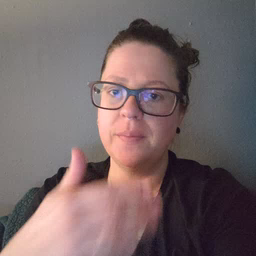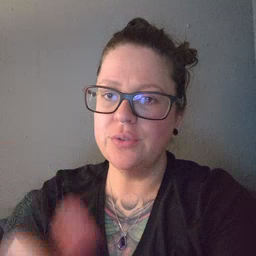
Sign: better